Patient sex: M
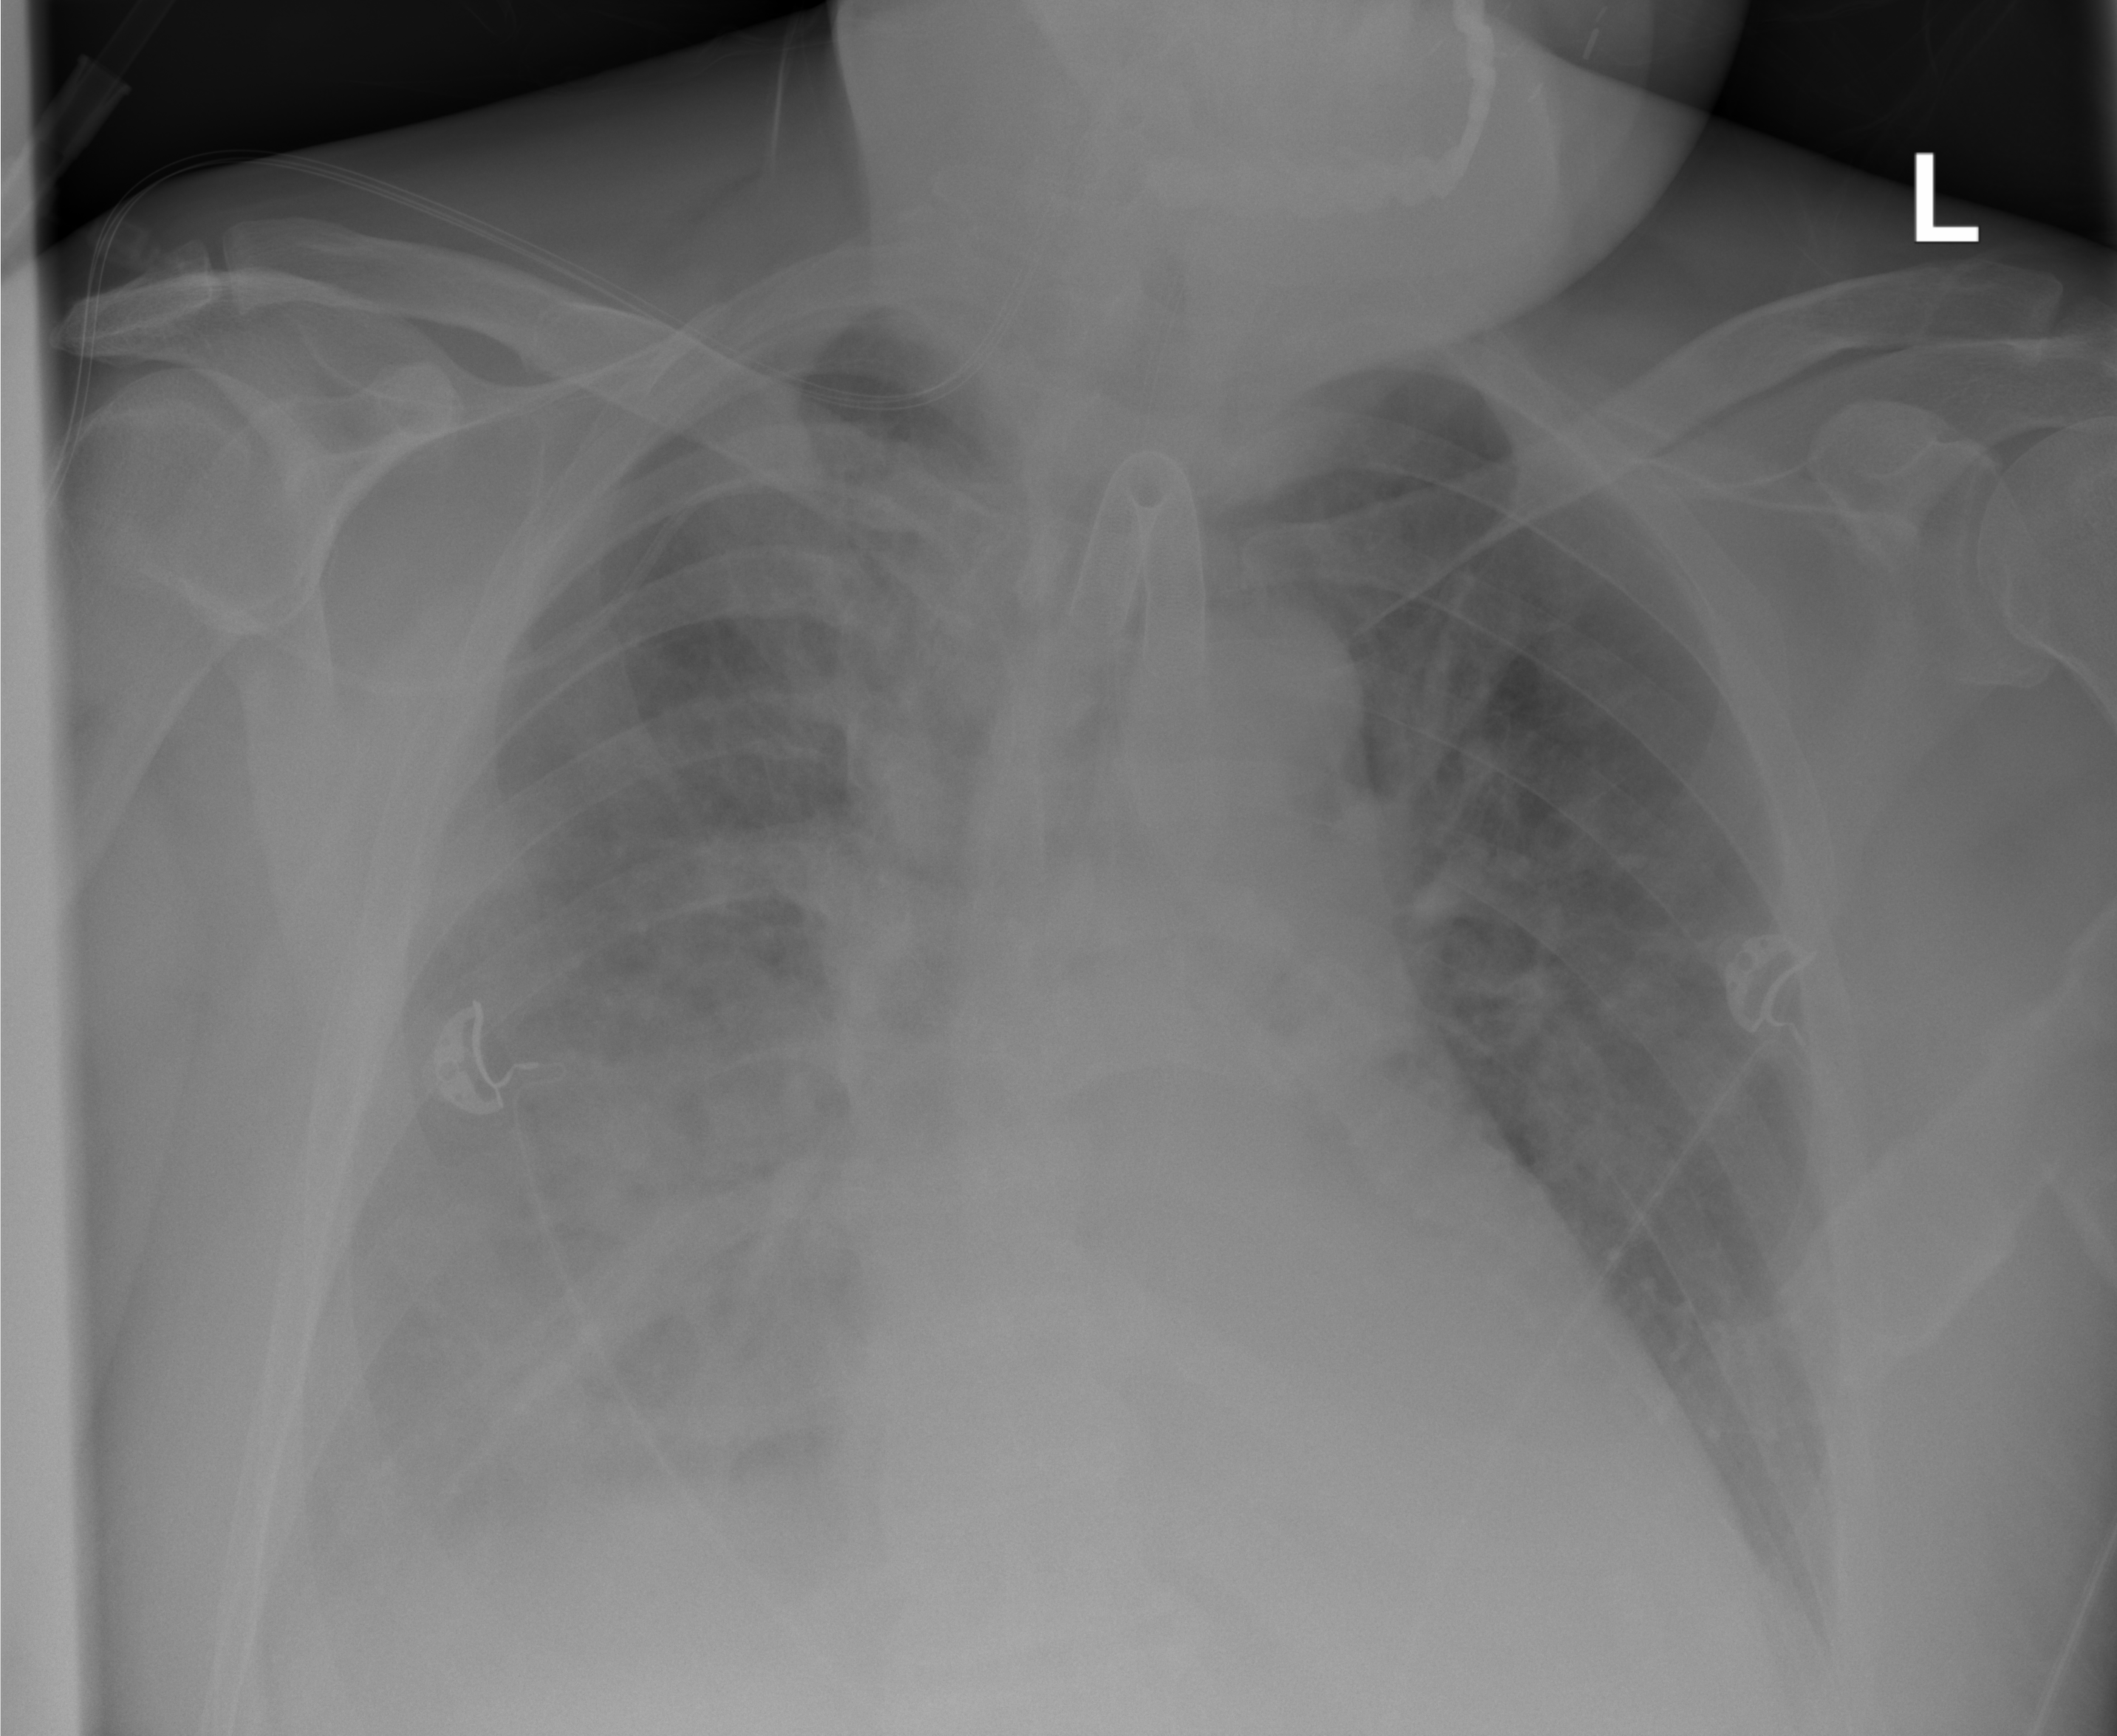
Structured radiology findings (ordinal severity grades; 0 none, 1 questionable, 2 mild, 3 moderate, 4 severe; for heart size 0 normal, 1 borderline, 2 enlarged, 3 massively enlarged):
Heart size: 2
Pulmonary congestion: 2
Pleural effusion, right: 2
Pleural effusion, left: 1
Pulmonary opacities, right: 2
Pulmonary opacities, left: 1
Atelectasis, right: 3
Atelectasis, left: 1